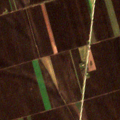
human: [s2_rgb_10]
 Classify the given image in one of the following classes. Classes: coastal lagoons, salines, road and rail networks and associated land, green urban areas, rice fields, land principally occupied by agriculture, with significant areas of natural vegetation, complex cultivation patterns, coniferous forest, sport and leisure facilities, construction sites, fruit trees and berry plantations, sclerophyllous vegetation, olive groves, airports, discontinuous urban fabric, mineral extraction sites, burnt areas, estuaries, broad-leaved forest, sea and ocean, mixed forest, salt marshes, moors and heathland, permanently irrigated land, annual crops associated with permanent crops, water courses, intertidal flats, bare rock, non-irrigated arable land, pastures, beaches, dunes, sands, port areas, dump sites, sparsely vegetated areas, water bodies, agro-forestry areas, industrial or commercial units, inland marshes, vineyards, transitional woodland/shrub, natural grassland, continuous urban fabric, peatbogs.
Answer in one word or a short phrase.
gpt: non-irrigated arable land